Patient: sex F, age 58
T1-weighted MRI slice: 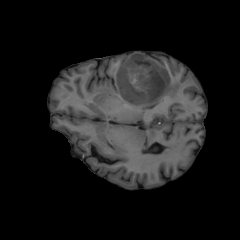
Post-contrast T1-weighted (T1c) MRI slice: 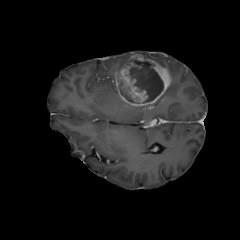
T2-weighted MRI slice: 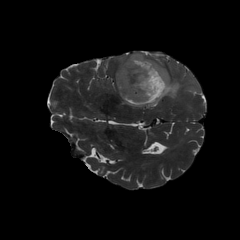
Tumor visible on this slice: yes
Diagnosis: Glioblastoma, IDH-wildtype
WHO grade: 4